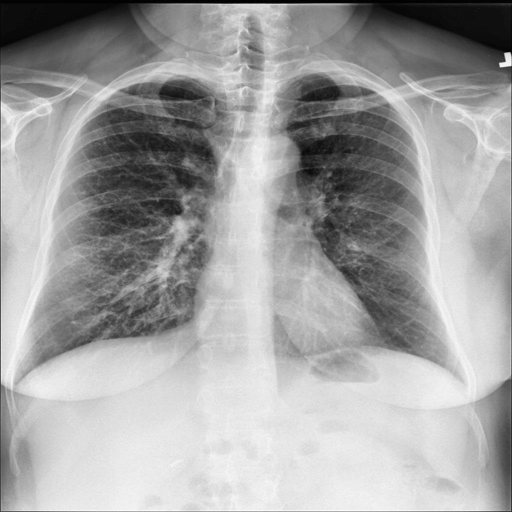
Finding: NORMAL